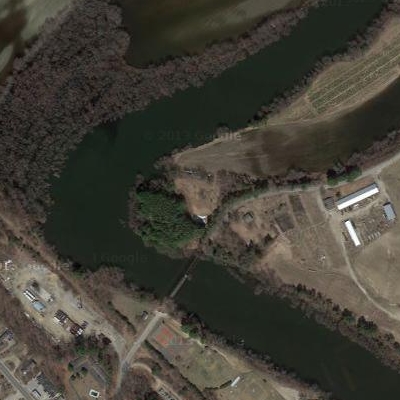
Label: RiverLake